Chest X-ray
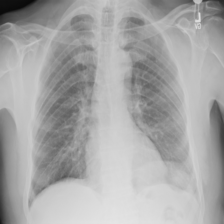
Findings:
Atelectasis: negative
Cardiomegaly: negative
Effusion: negative
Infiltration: negative
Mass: positive
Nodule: negative
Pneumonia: negative
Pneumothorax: negative
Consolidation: negative
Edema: negative
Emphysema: negative
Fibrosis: negative
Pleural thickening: negative
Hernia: negative